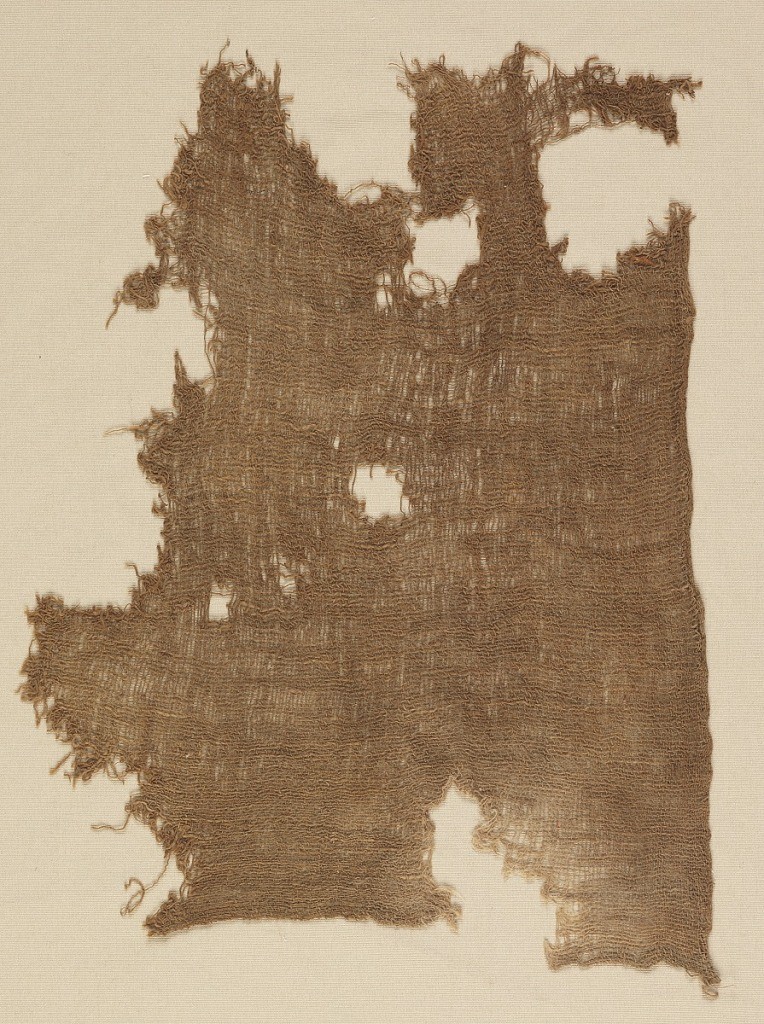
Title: Fragment
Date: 1100
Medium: cotton Technique: plain weave
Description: Fragment of a plain woven cloth in brown cotton.